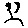
Label: star